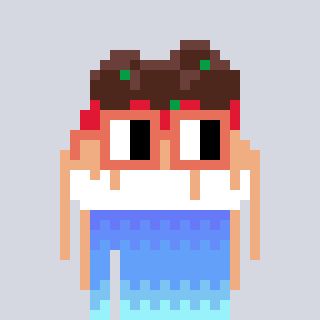
a pixel art character with square orange glasses, a spaghetti-shaped head and a darkbrown-colored body on a cool background